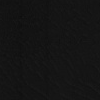
Atmospheric dust classification: not_dusty